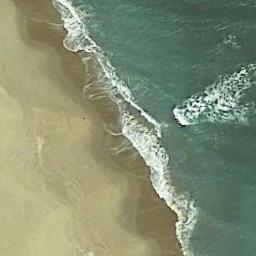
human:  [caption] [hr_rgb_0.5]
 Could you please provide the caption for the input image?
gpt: The beach consists of green seawater and a yellow coast .

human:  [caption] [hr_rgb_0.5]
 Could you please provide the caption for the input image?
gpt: The waves were blowing by the beach .

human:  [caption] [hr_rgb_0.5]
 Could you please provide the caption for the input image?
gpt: The beach with khaki sand and the color of the seawater is green .

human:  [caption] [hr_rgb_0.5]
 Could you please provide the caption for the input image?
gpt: Green sea water and golden wet beach .

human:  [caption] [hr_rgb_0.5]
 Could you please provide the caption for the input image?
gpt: There are water marks on the beach .